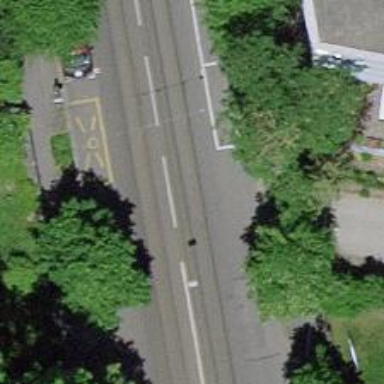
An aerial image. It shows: Tram level crossing on railway.